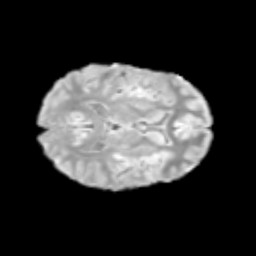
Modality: T2w
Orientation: axial
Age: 12
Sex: female
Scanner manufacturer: siemens
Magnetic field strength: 3 T
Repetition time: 3.8 s
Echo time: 0.07 s